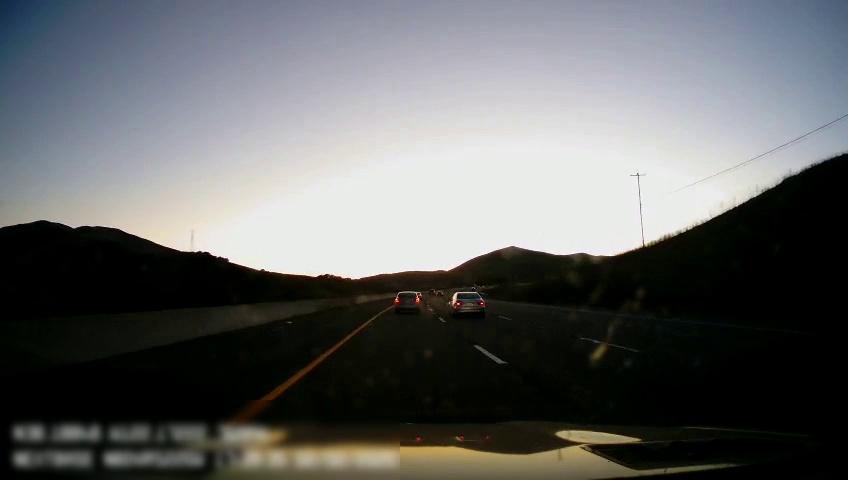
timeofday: Day
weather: Sunny
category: Drivable Space
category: Vehicles | Car
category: Vehicles | Car
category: Lanes | Alternate Lane
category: Lanes | Current Lane
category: Lanes | Current Lane
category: Lanes | Alternate Lane
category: Lanes | Alternate Lane